Question: I've a problem from many years.
The problem is a long text not separated by white spaces in a div. No wrap is applied and it breaks all layout.
How can I fix in django in a good way?
This is what I see:

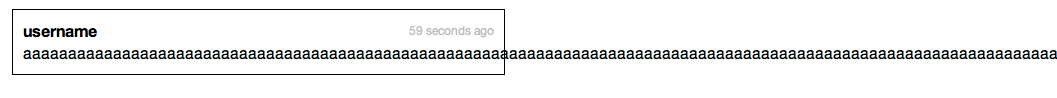
Answer: As I understand the question it is HTML-side problem, not django-side. For HTML solution look <URL> will help you.
Also there is convenient template tag for this: <URL> function which seems more suitable for using in Django projects.